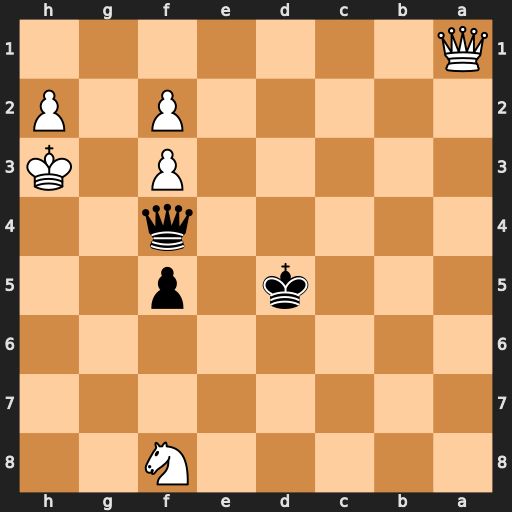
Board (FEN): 5N2/8/8/3k1p2/5q2/5P1K/5P1P/Q7
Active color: b
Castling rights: -
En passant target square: -
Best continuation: Qxf3+ Kh4 Qg4#